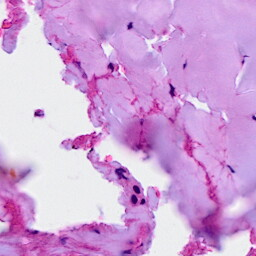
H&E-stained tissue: Breast